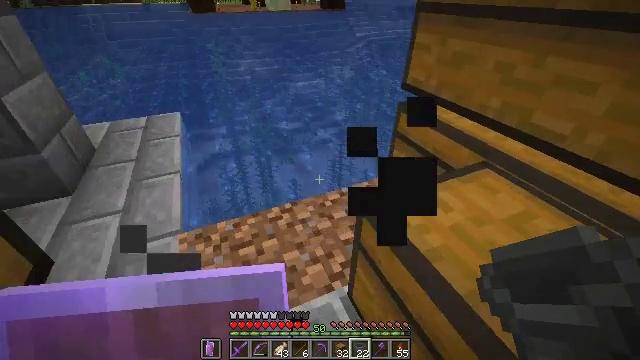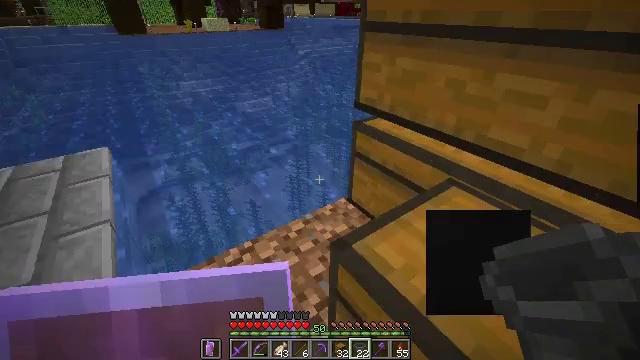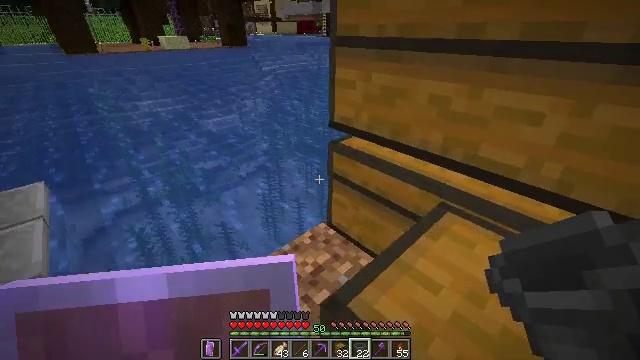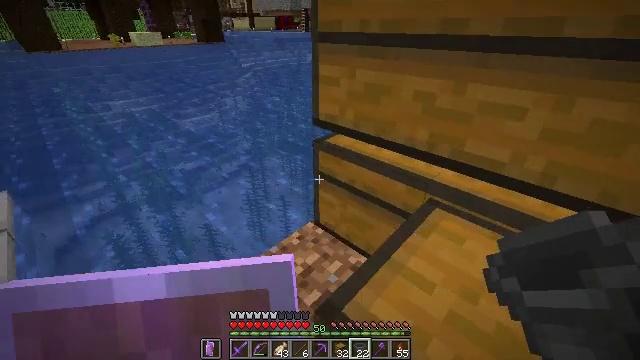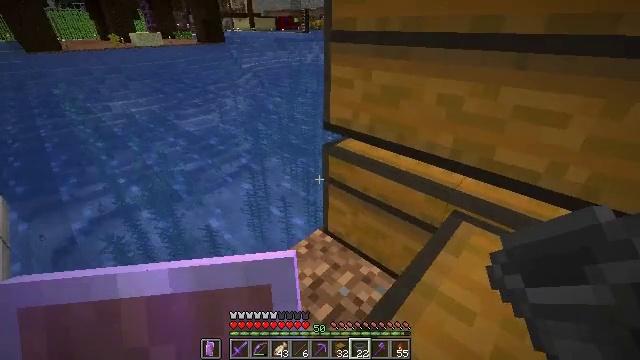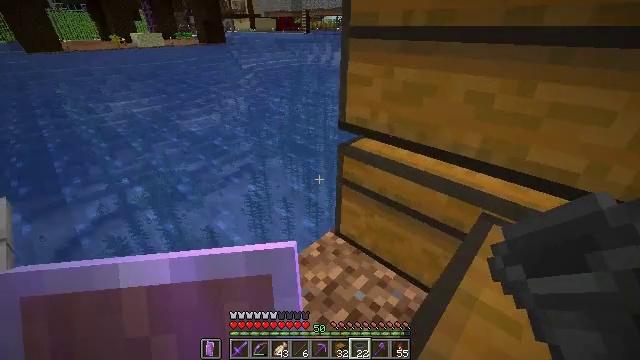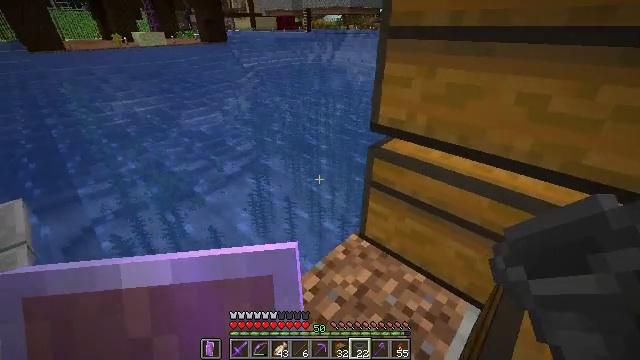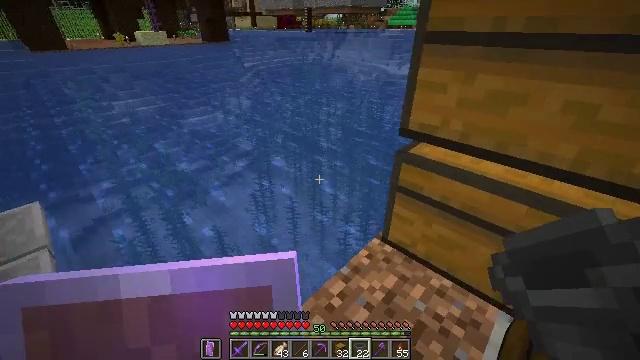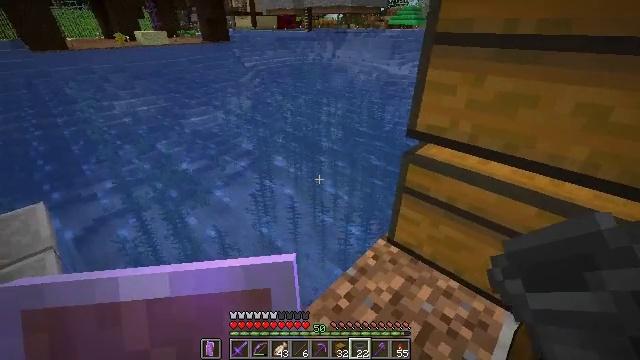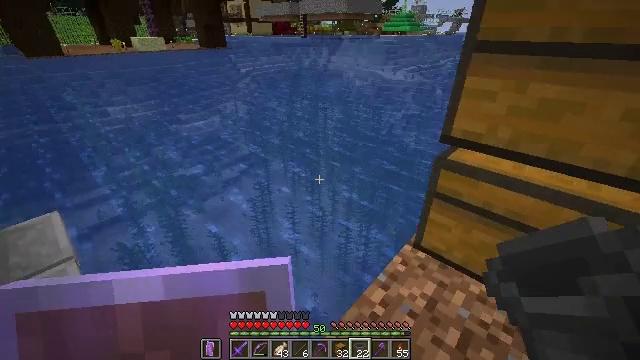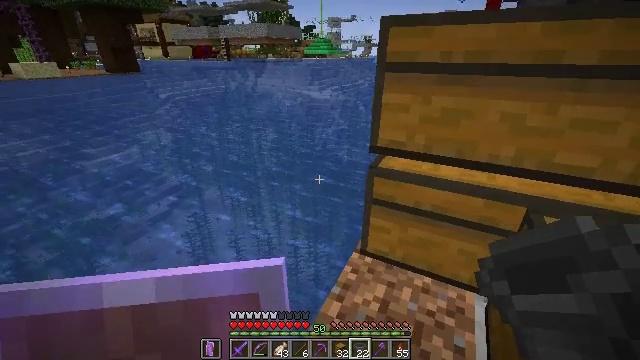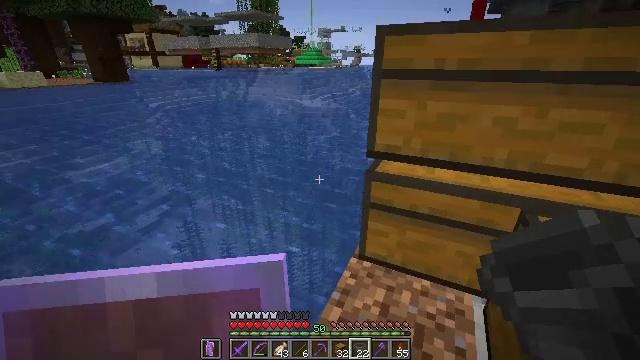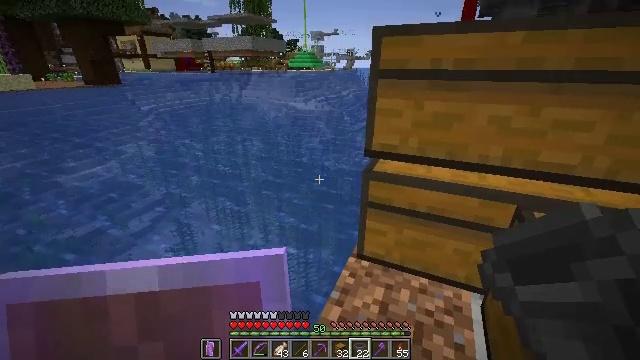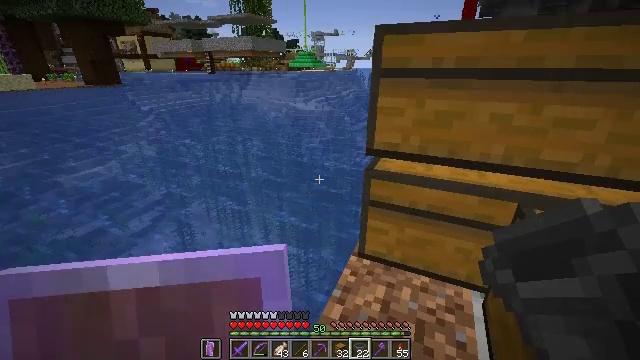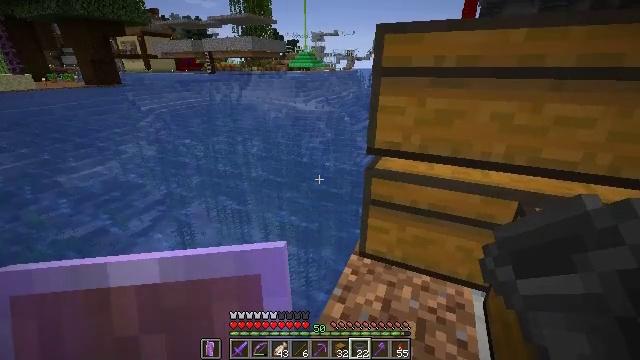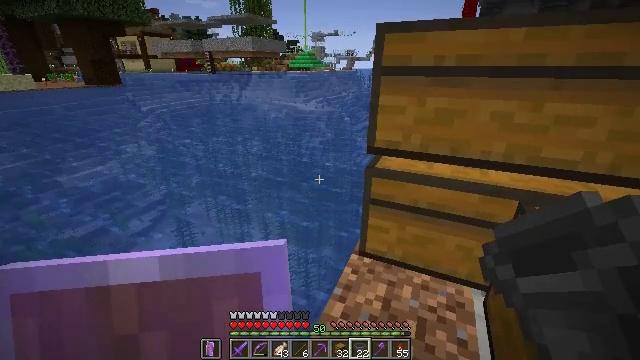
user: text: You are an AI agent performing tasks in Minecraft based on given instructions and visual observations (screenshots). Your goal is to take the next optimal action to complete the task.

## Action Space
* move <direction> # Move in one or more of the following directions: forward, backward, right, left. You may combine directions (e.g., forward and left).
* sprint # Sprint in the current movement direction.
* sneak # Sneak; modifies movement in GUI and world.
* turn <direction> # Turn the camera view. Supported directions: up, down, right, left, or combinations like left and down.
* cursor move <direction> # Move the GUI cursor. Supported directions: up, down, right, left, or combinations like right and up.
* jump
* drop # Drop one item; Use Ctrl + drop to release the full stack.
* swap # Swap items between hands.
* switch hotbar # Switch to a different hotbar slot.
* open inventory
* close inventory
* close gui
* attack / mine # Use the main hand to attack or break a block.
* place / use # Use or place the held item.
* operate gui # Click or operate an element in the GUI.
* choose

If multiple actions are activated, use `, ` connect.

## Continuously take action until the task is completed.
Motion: motion action
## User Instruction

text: Get the hopper into inventory.
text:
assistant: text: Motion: move forward, turn right and up
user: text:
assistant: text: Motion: move forward, turn right and up
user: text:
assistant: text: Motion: move forward, turn right
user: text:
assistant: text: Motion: no_op
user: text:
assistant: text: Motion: move left
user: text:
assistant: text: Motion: move left
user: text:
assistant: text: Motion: move left
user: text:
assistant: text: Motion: move left
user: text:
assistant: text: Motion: turn right and up
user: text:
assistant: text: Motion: turn right and up
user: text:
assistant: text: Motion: turn right and up
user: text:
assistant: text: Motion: turn right
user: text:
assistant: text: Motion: no_op
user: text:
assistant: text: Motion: no_op
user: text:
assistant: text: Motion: no_op
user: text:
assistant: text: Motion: no_op
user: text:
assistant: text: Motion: no_op
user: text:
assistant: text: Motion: no_op
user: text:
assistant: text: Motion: no_op
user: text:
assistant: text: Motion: turn right and up
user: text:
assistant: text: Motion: turn right
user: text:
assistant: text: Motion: no_op
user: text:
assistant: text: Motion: no_op
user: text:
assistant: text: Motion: no_op
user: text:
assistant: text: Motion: no_op
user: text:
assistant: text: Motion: no_op
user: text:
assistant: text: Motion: no_op
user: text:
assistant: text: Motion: no_op
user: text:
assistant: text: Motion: no_op
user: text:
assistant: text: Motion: turn down